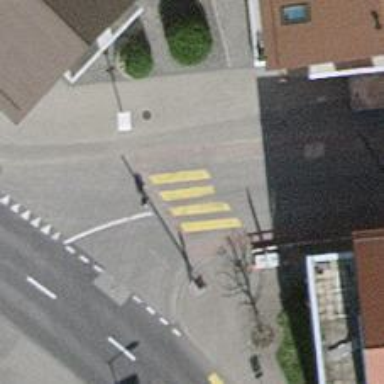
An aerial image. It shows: Zebra crossing for pedestrians.